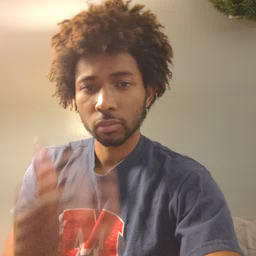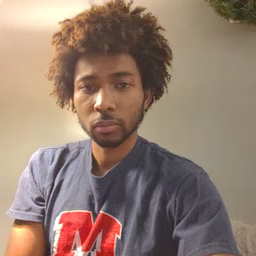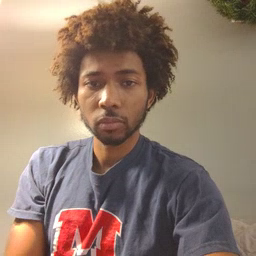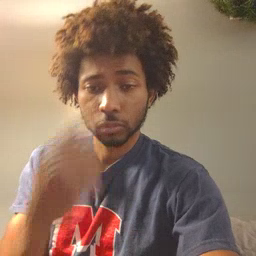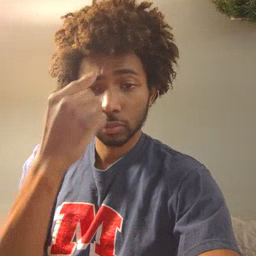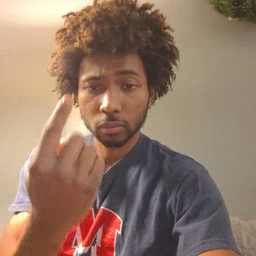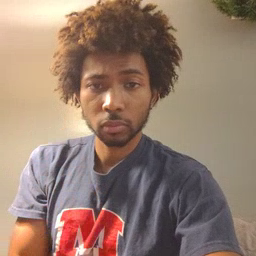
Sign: penny